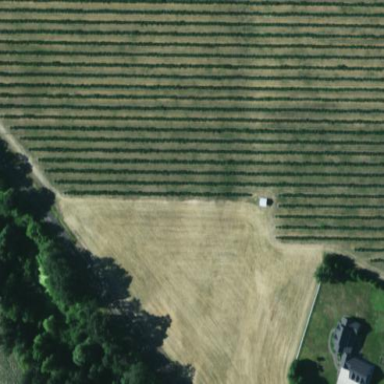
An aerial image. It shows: Orchard.